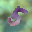
Label: 5